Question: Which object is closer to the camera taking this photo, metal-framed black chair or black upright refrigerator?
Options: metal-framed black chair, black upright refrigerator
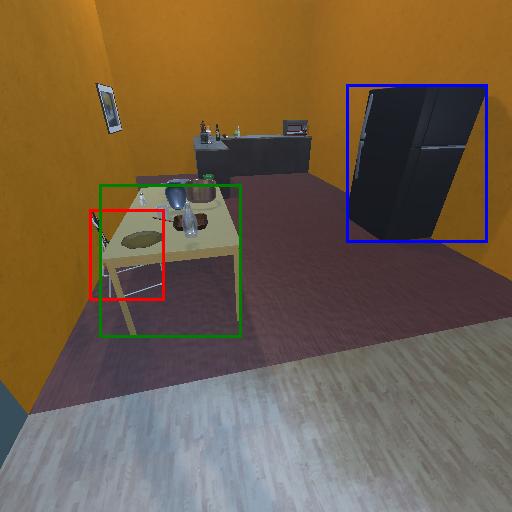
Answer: metal-framed black chair